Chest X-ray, PA view. Patient: 32 years old, sex F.
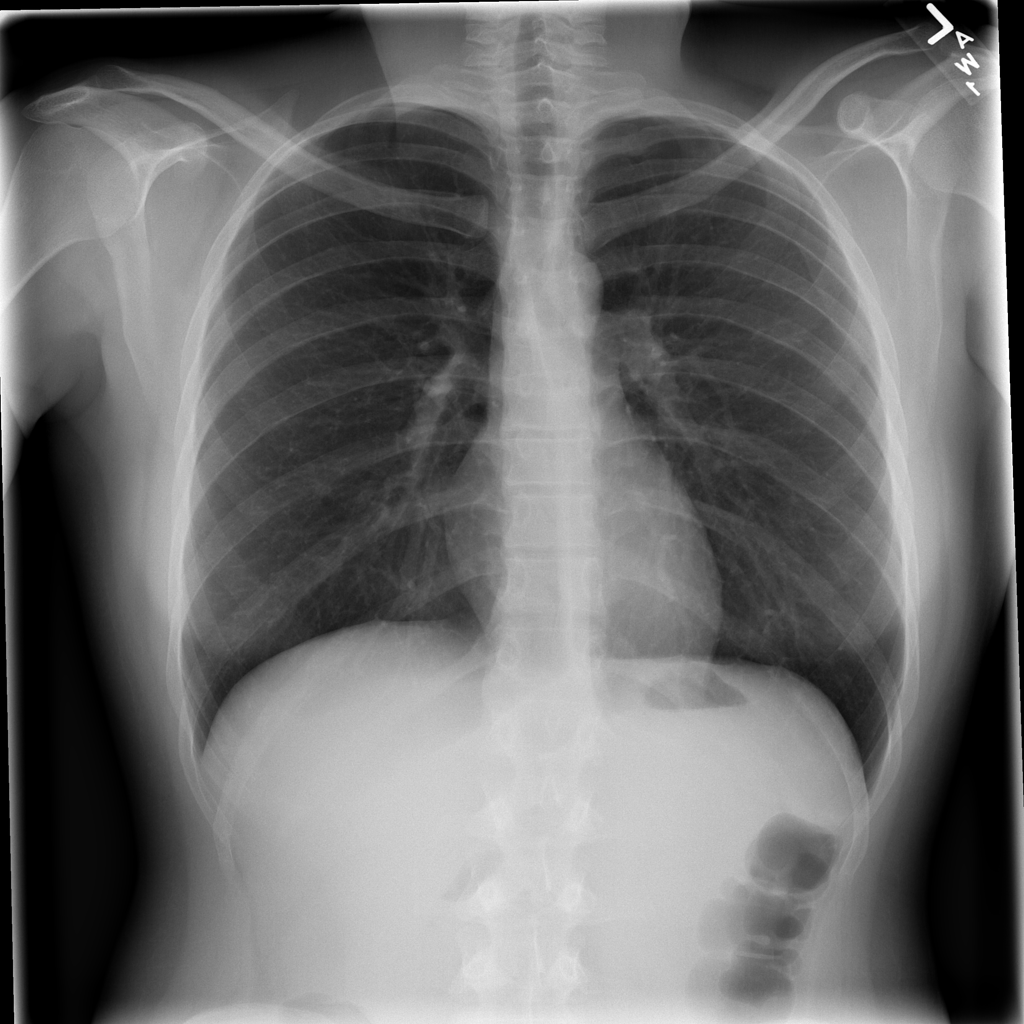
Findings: No Finding